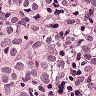
Metastatic tissue present: yes